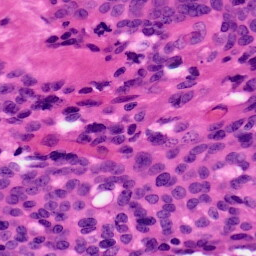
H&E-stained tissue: Ovarian